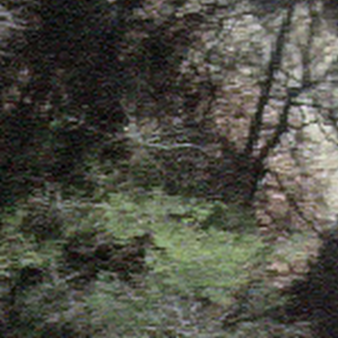
Label: other